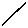
Label: line